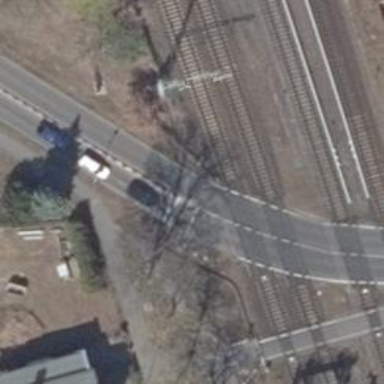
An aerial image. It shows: Level crossing with both lights and saltire in place.